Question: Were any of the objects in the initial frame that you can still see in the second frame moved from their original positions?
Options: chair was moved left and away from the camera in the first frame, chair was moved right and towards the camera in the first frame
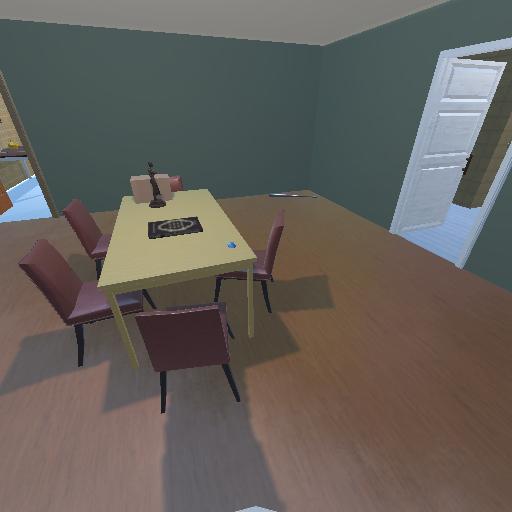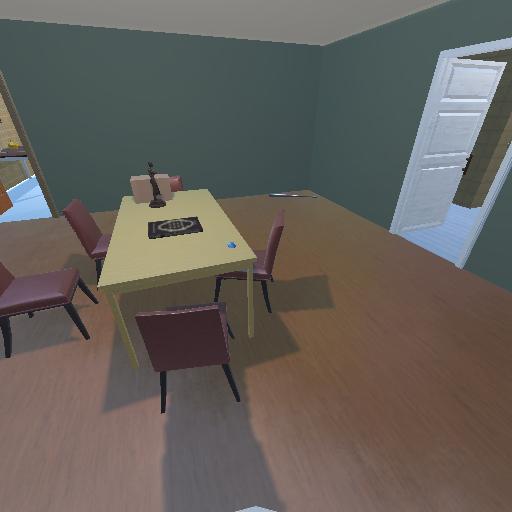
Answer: chair was moved left and away from the camera in the first frame